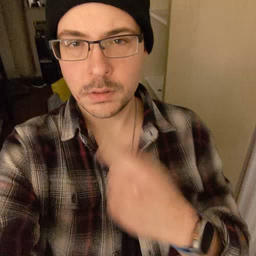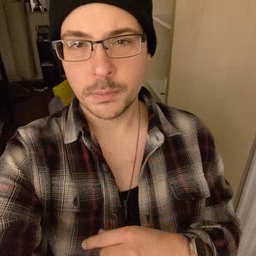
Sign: wolf